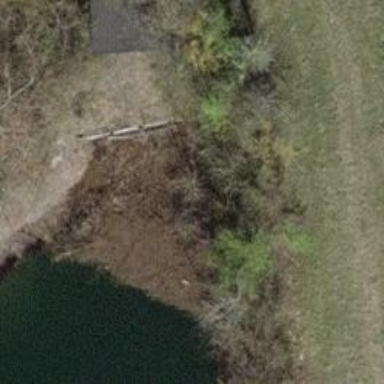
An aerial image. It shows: Bird hide located in leisure land area.